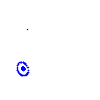
Particle: pion